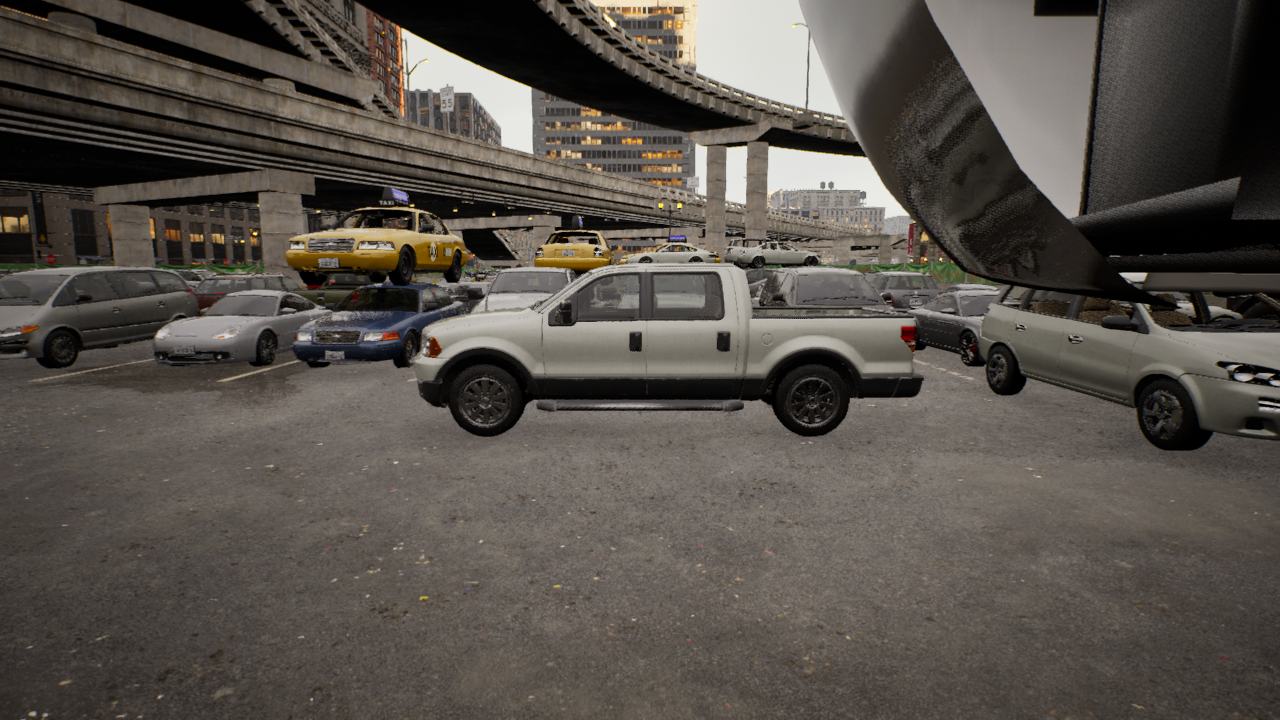
Venue: arterial
Lighting: golden hour
Vehicle rig: pickup